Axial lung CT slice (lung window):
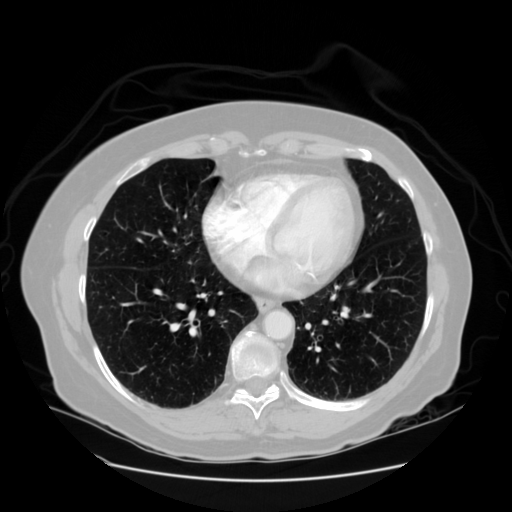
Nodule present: no